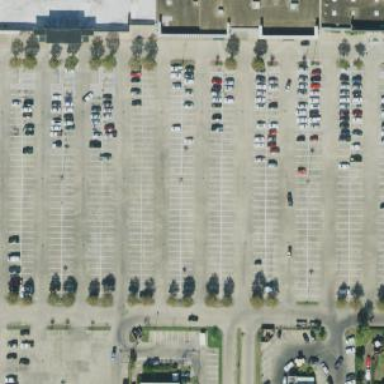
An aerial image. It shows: Parking space.